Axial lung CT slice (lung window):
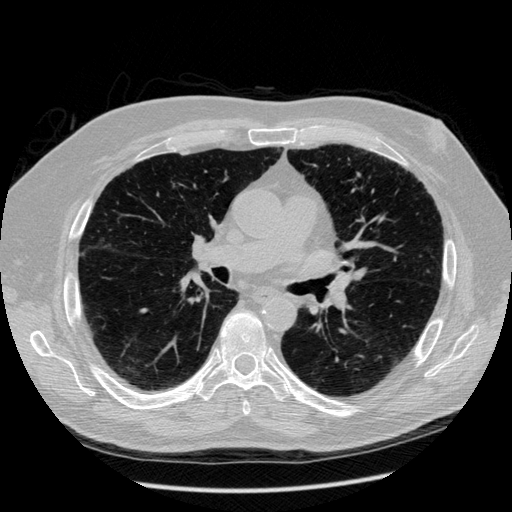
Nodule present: yes
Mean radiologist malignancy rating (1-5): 3.25